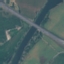
Land use / land cover: Highway